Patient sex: M
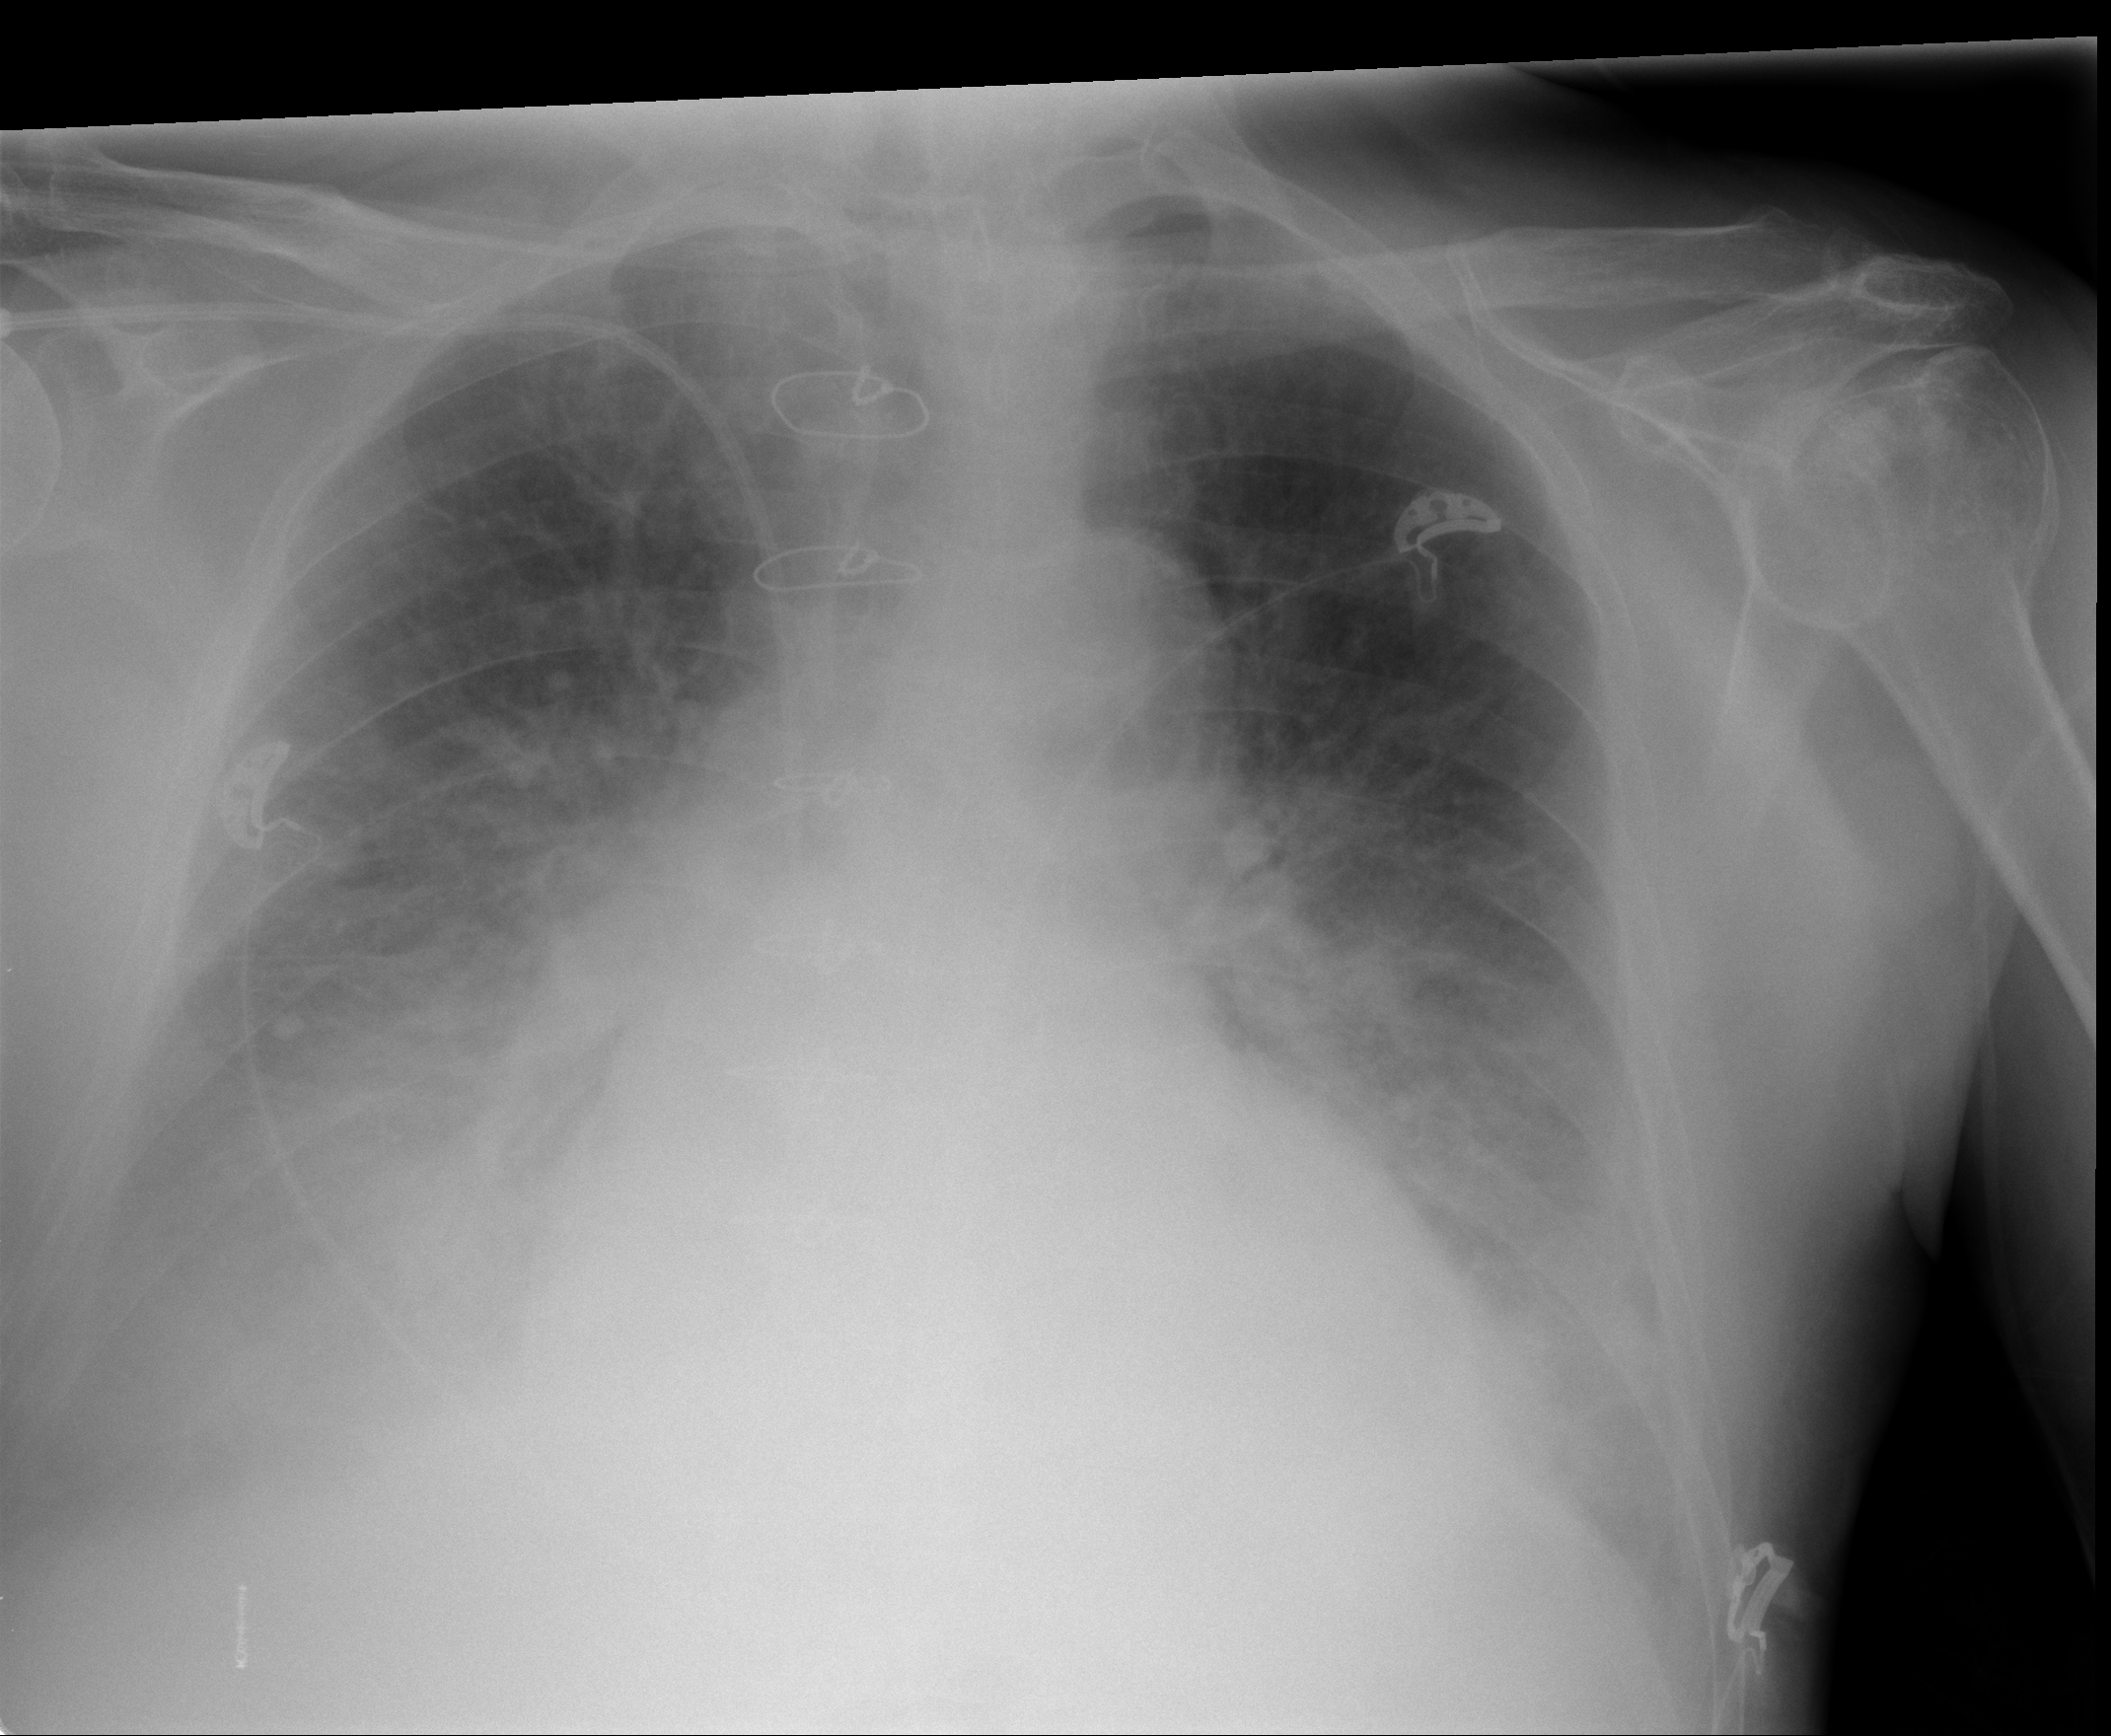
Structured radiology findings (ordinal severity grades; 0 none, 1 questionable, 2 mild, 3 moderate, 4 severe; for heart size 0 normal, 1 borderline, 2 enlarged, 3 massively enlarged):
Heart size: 2
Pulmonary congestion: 2
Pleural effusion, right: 3
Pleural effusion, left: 2
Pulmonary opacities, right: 2
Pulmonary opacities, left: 2
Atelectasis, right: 3
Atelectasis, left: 2